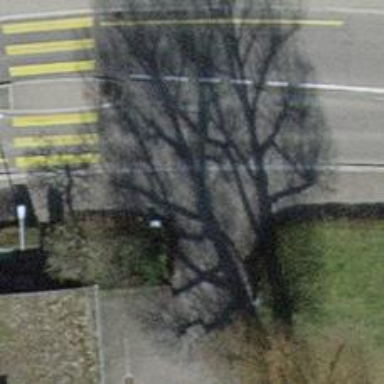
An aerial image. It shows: Unmarked crossing with traffic calming table on the road.